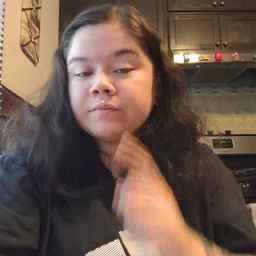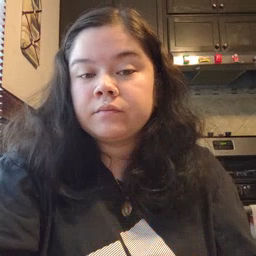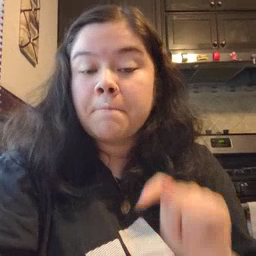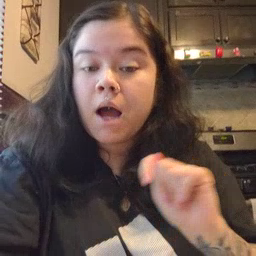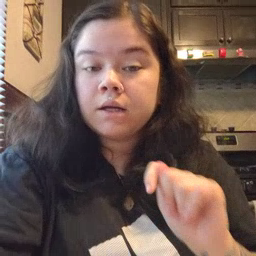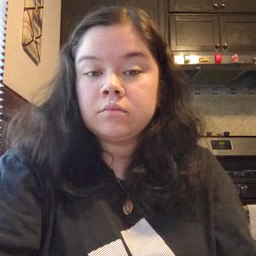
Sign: potty